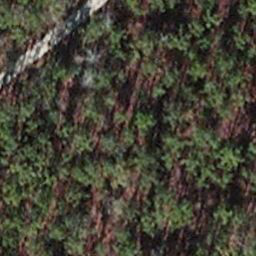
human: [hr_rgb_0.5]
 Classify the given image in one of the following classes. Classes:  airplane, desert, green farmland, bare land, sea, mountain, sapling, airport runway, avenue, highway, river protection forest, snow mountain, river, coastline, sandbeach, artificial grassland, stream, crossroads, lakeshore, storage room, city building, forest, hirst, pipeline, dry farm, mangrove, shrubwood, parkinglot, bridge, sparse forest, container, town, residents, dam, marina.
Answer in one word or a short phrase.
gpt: sapling